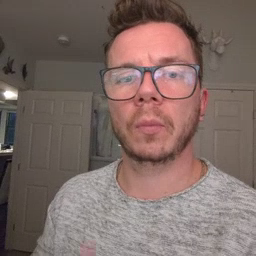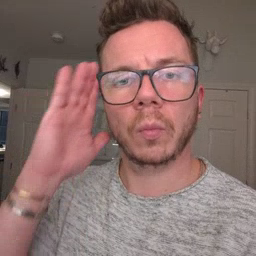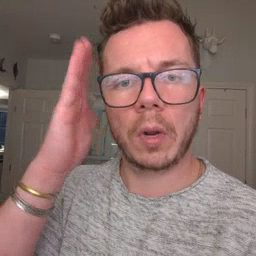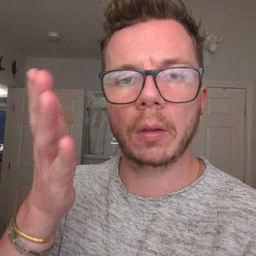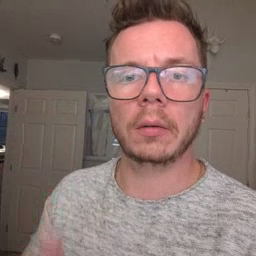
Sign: will